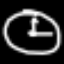
Label: clock